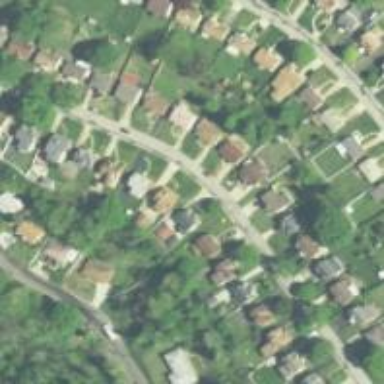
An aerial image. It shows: Neighborhood.